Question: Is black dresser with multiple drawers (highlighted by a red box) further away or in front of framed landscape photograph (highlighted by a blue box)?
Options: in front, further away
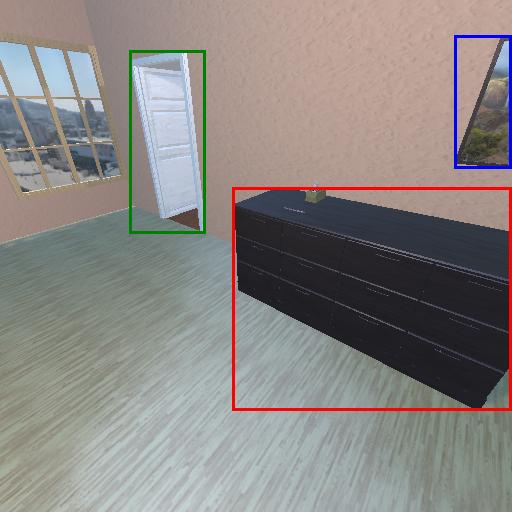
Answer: in front